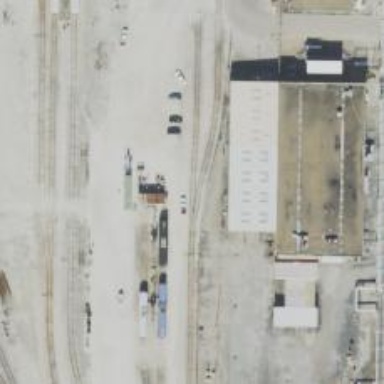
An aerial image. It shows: Rail spur service.